Question: I am having an issue with my background image. In the attached image you can see a 1px line at the bottom of the screen where the background has repeated. I want the background to fill the entire screen.
My CSS:
'''
body {
background: url(../img/bg-large.png) top center !important;
background-attachment: fixed;
background-size: auto 100% !important;
overflow: hidden;
text-shadow: none;
padding: 0;
font-family: 'Open Sans Condensed';
width: 100%;
font-size: 100%;
}
'''
It does not seem to matter what resolution I view it on, the line is still there. Any suggestions on how to fix this?

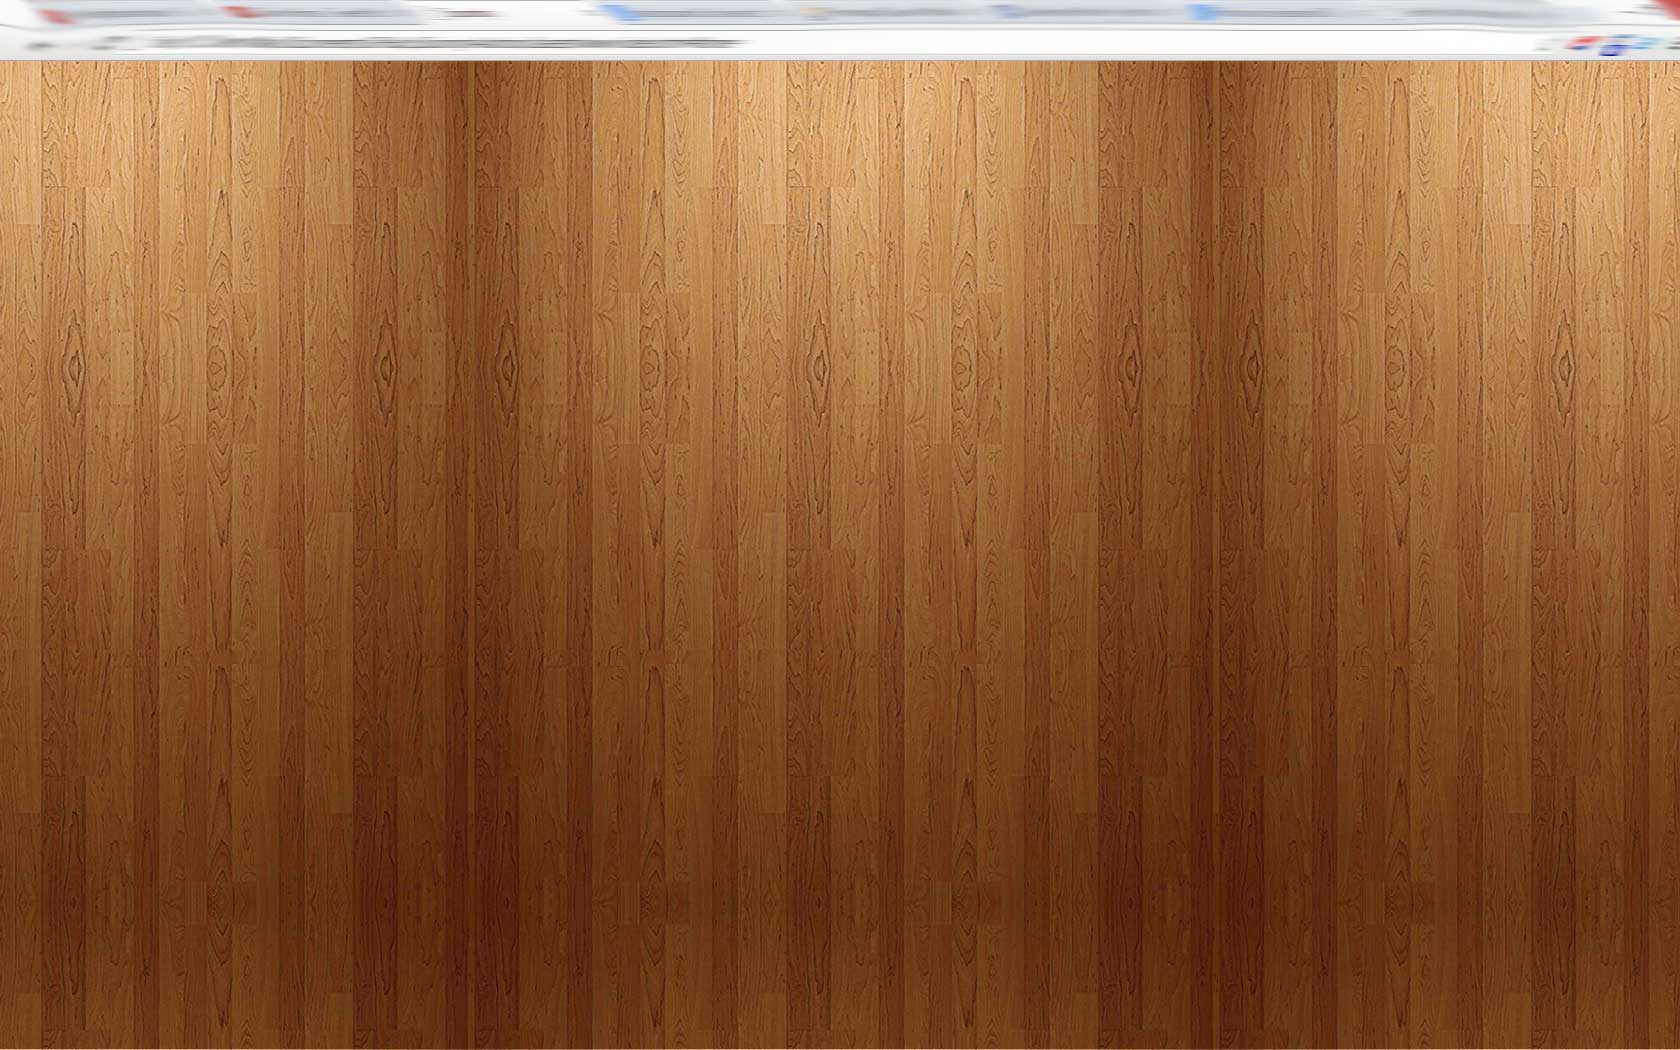
Answer: in jQuery Mobile, 'body''s height is set to '99.9%', that's why your image doesn't fill the page 100%. Override '.ui-page' class to fix this problem.
> <URL>